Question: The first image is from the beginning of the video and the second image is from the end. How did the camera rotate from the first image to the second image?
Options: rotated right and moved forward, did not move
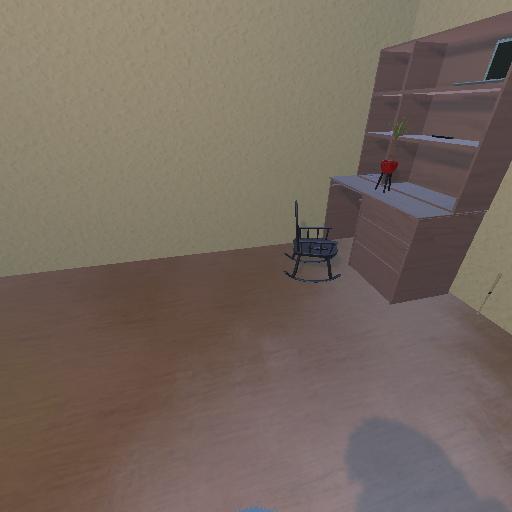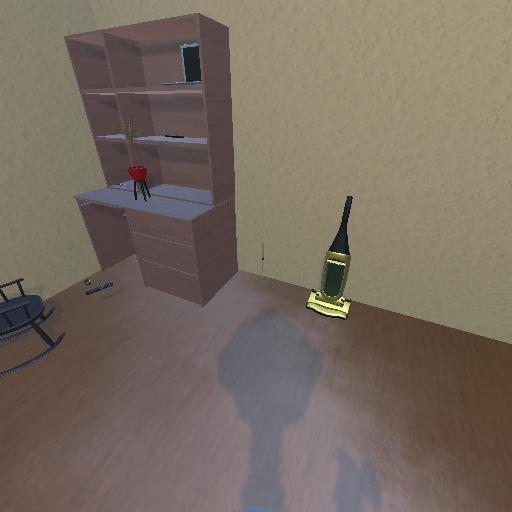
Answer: rotated right and moved forward